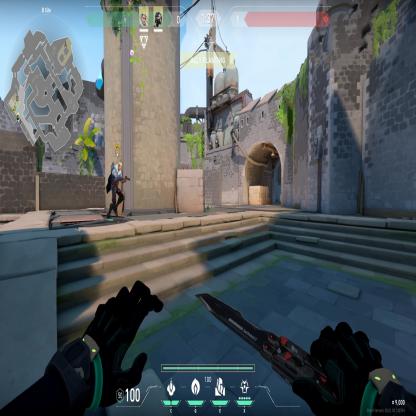
Label: teammate